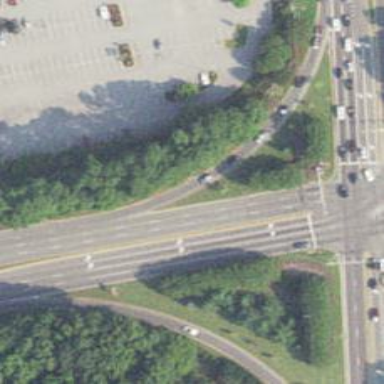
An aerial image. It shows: Trunk link road with asphalt surface.